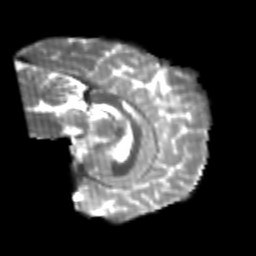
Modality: T2w
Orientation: sagittal
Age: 20
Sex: male
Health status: healthy
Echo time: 0.074 s